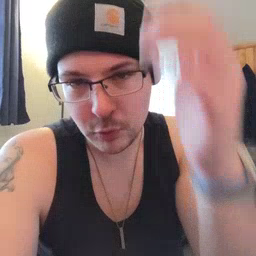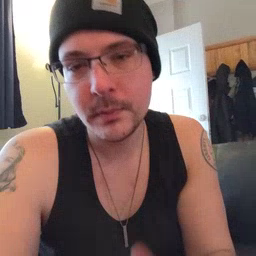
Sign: garbage